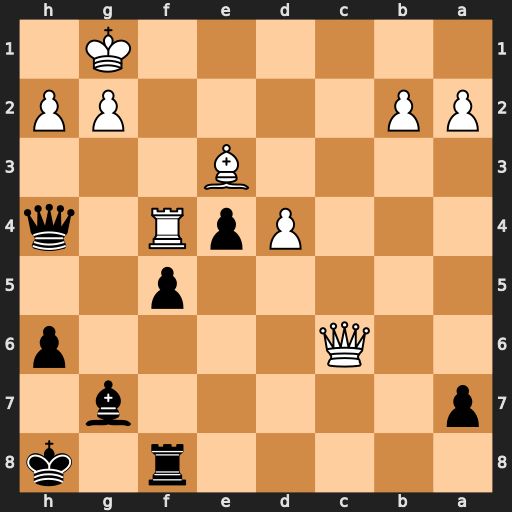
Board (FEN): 5r1k/p5b1/2Q4p/5p2/3PpR1q/4B3/PP4PP/6K1
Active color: b
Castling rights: -
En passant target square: -
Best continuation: Qe1+ Rf1 Qxe3+